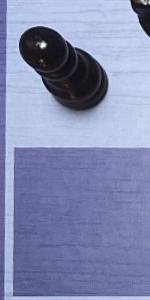
Label: Empty